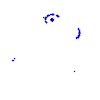
Particle: proton